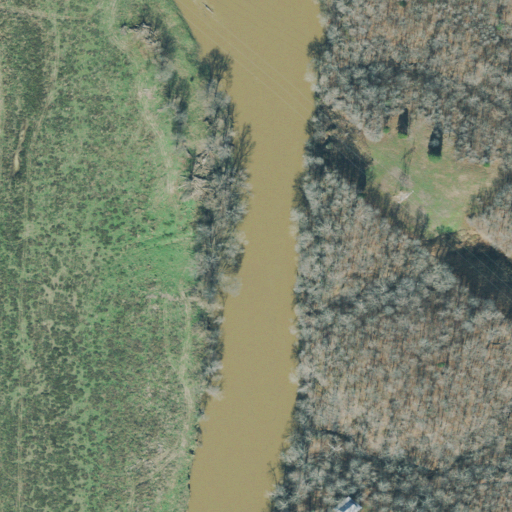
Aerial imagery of bar in Tennessee named Lovets Shoal containing pasture, deciduous forest, open water, mixed forest, herbaceous wetlands, shrub, open development, and grassland